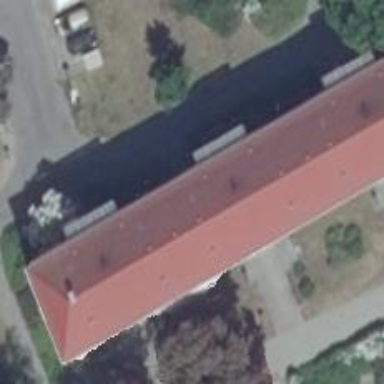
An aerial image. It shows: Beige apartment building with hipped roof made of roof tiles.